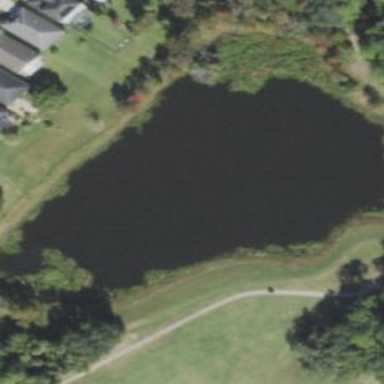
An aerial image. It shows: Water hazard in golf course. The hazard is natural water feature.